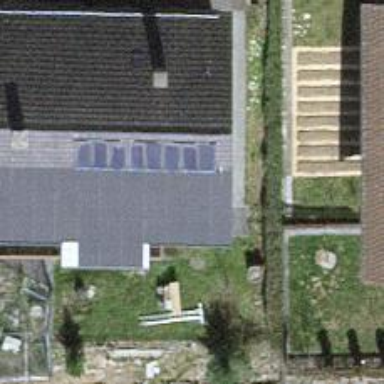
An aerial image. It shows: Solar photovoltaic panel generator.